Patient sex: F
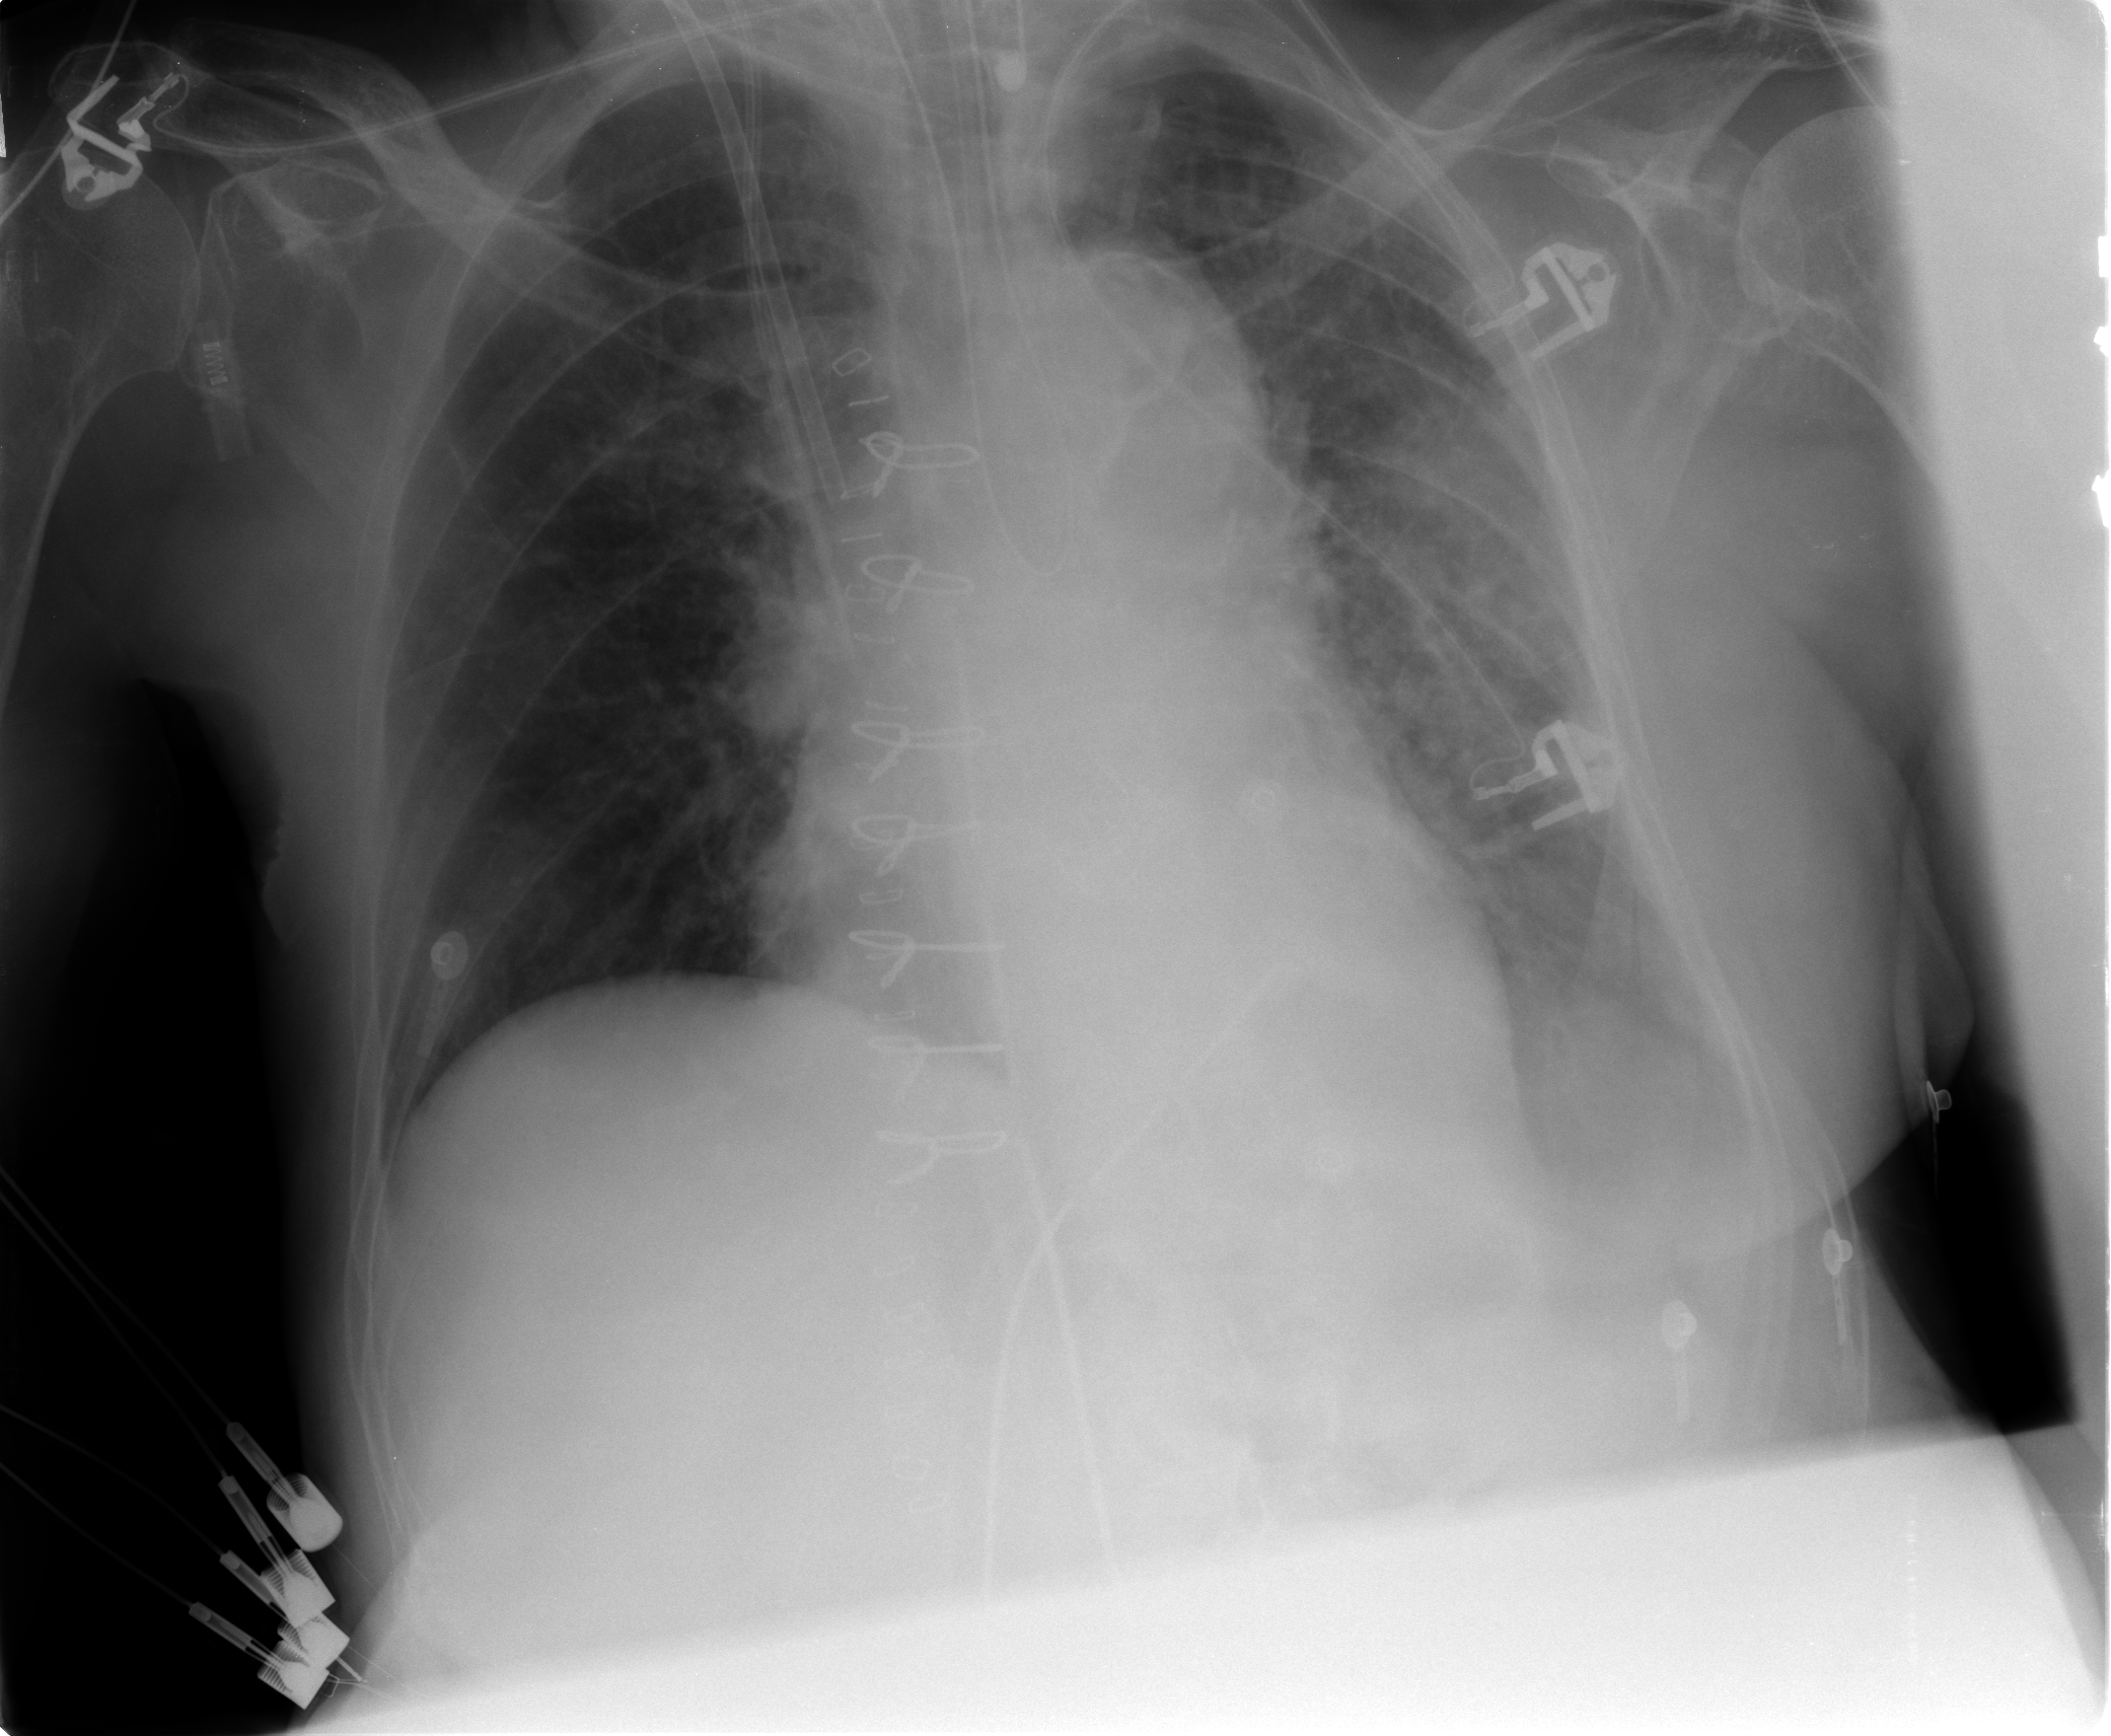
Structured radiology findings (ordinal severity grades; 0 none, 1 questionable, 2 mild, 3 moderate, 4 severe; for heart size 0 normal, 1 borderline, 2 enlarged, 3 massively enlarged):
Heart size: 0
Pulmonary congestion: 1
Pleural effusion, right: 0
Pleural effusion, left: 2
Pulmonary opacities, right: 0
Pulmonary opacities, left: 1
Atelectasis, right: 0
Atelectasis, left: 2